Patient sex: M
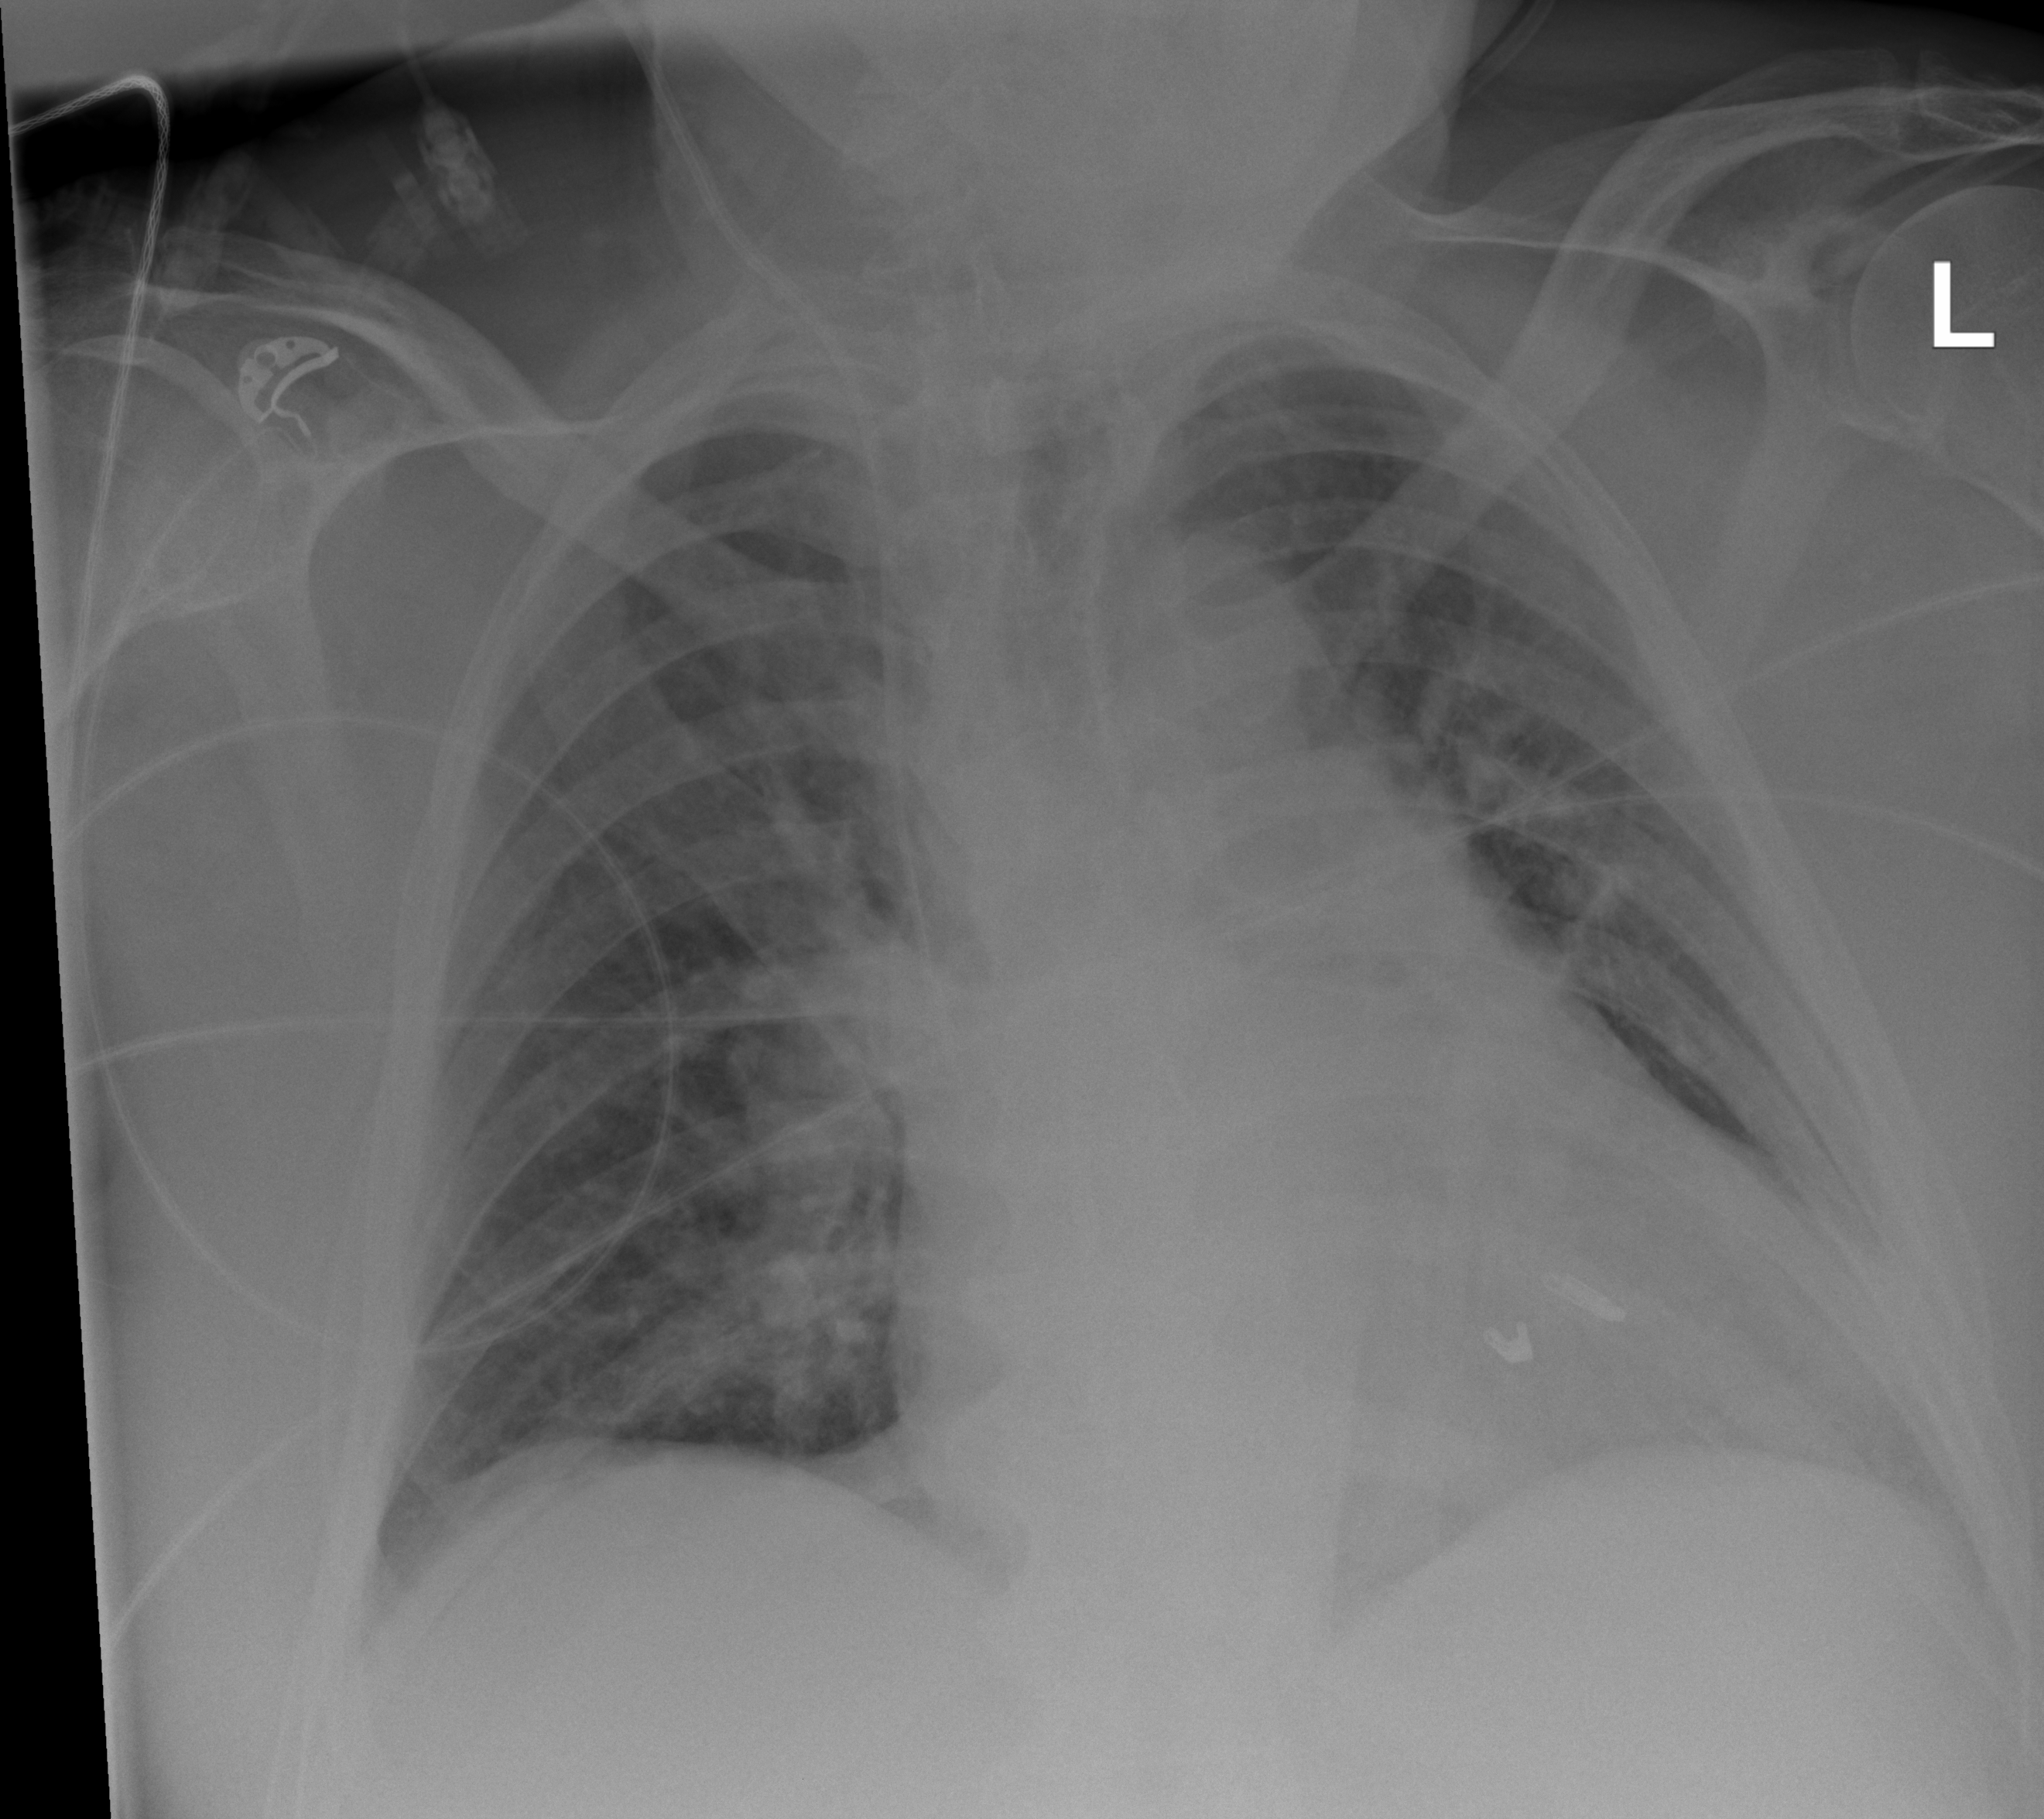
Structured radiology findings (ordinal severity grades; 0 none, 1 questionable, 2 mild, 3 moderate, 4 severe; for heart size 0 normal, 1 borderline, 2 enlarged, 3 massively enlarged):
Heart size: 3
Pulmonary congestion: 2
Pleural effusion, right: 1
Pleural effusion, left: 1
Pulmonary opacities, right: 2
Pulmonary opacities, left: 0
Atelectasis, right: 2
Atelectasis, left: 2